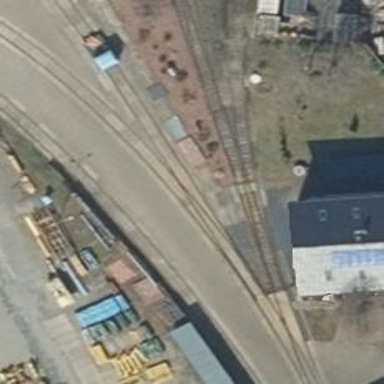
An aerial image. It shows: Railway switch.